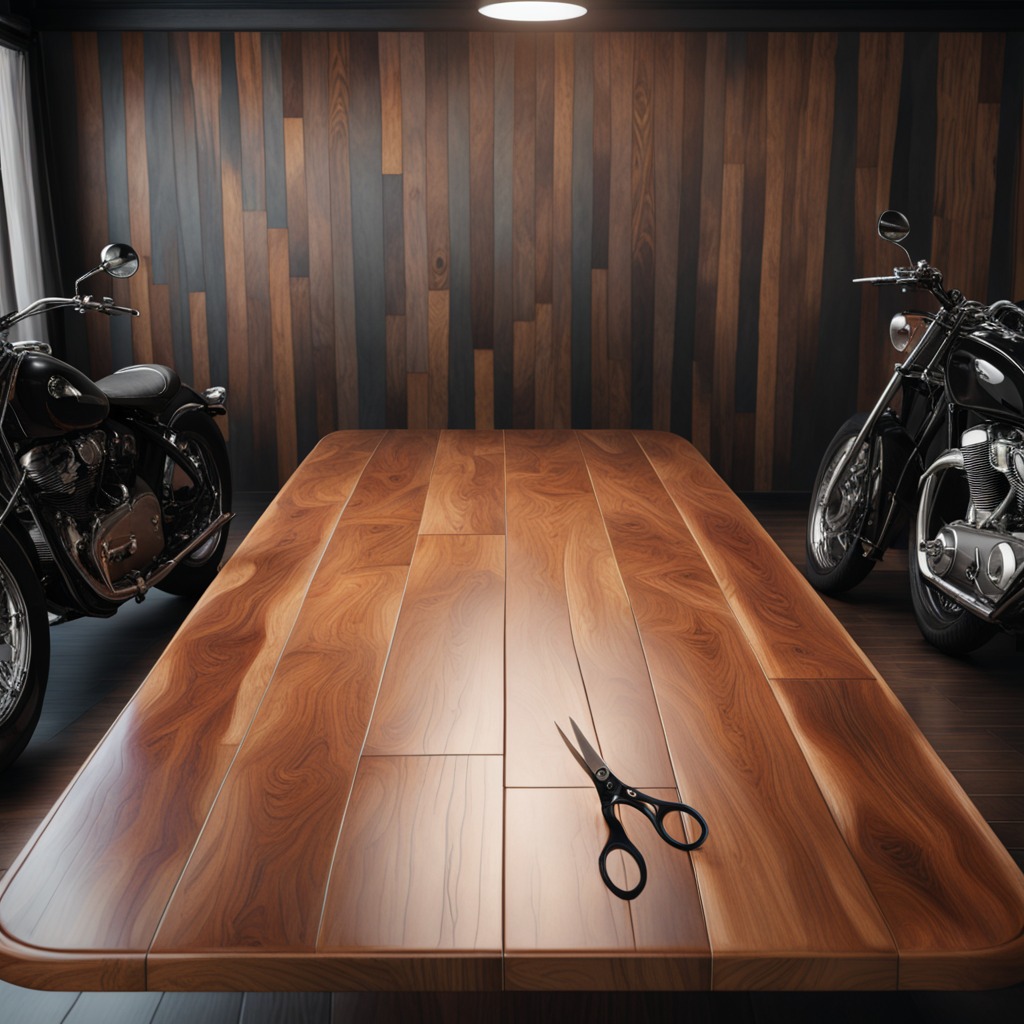
A scissor is lying on the table.